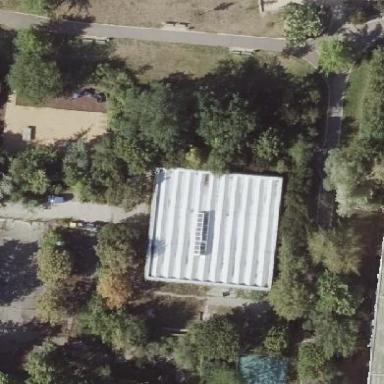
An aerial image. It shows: Community center building.